Interaction volume radius: 5 \u00c5
Interaction volume height: 15 \u00c5
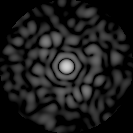
Disorder parameter: 0.827